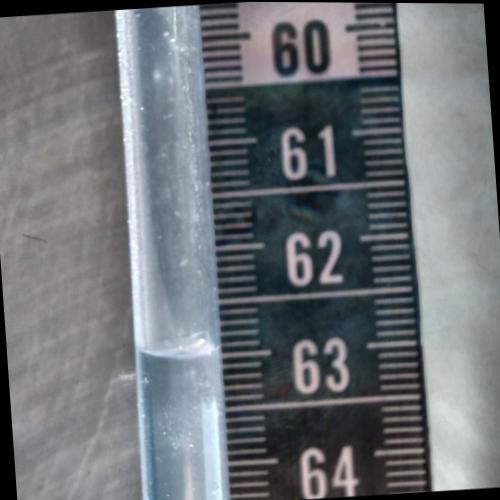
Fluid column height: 63.0 cm